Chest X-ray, PA view. Patient: 36 years old, sex F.
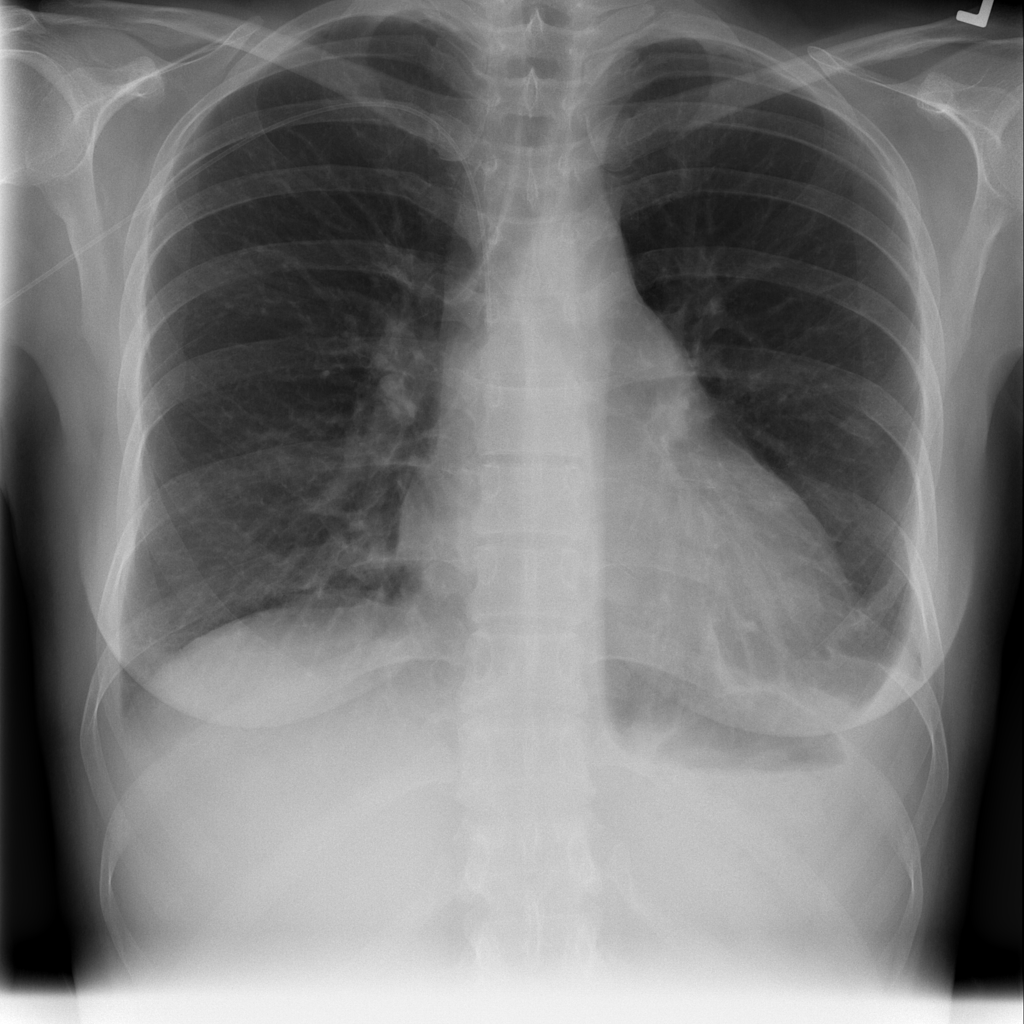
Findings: Atelectasis, Effusion